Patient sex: F
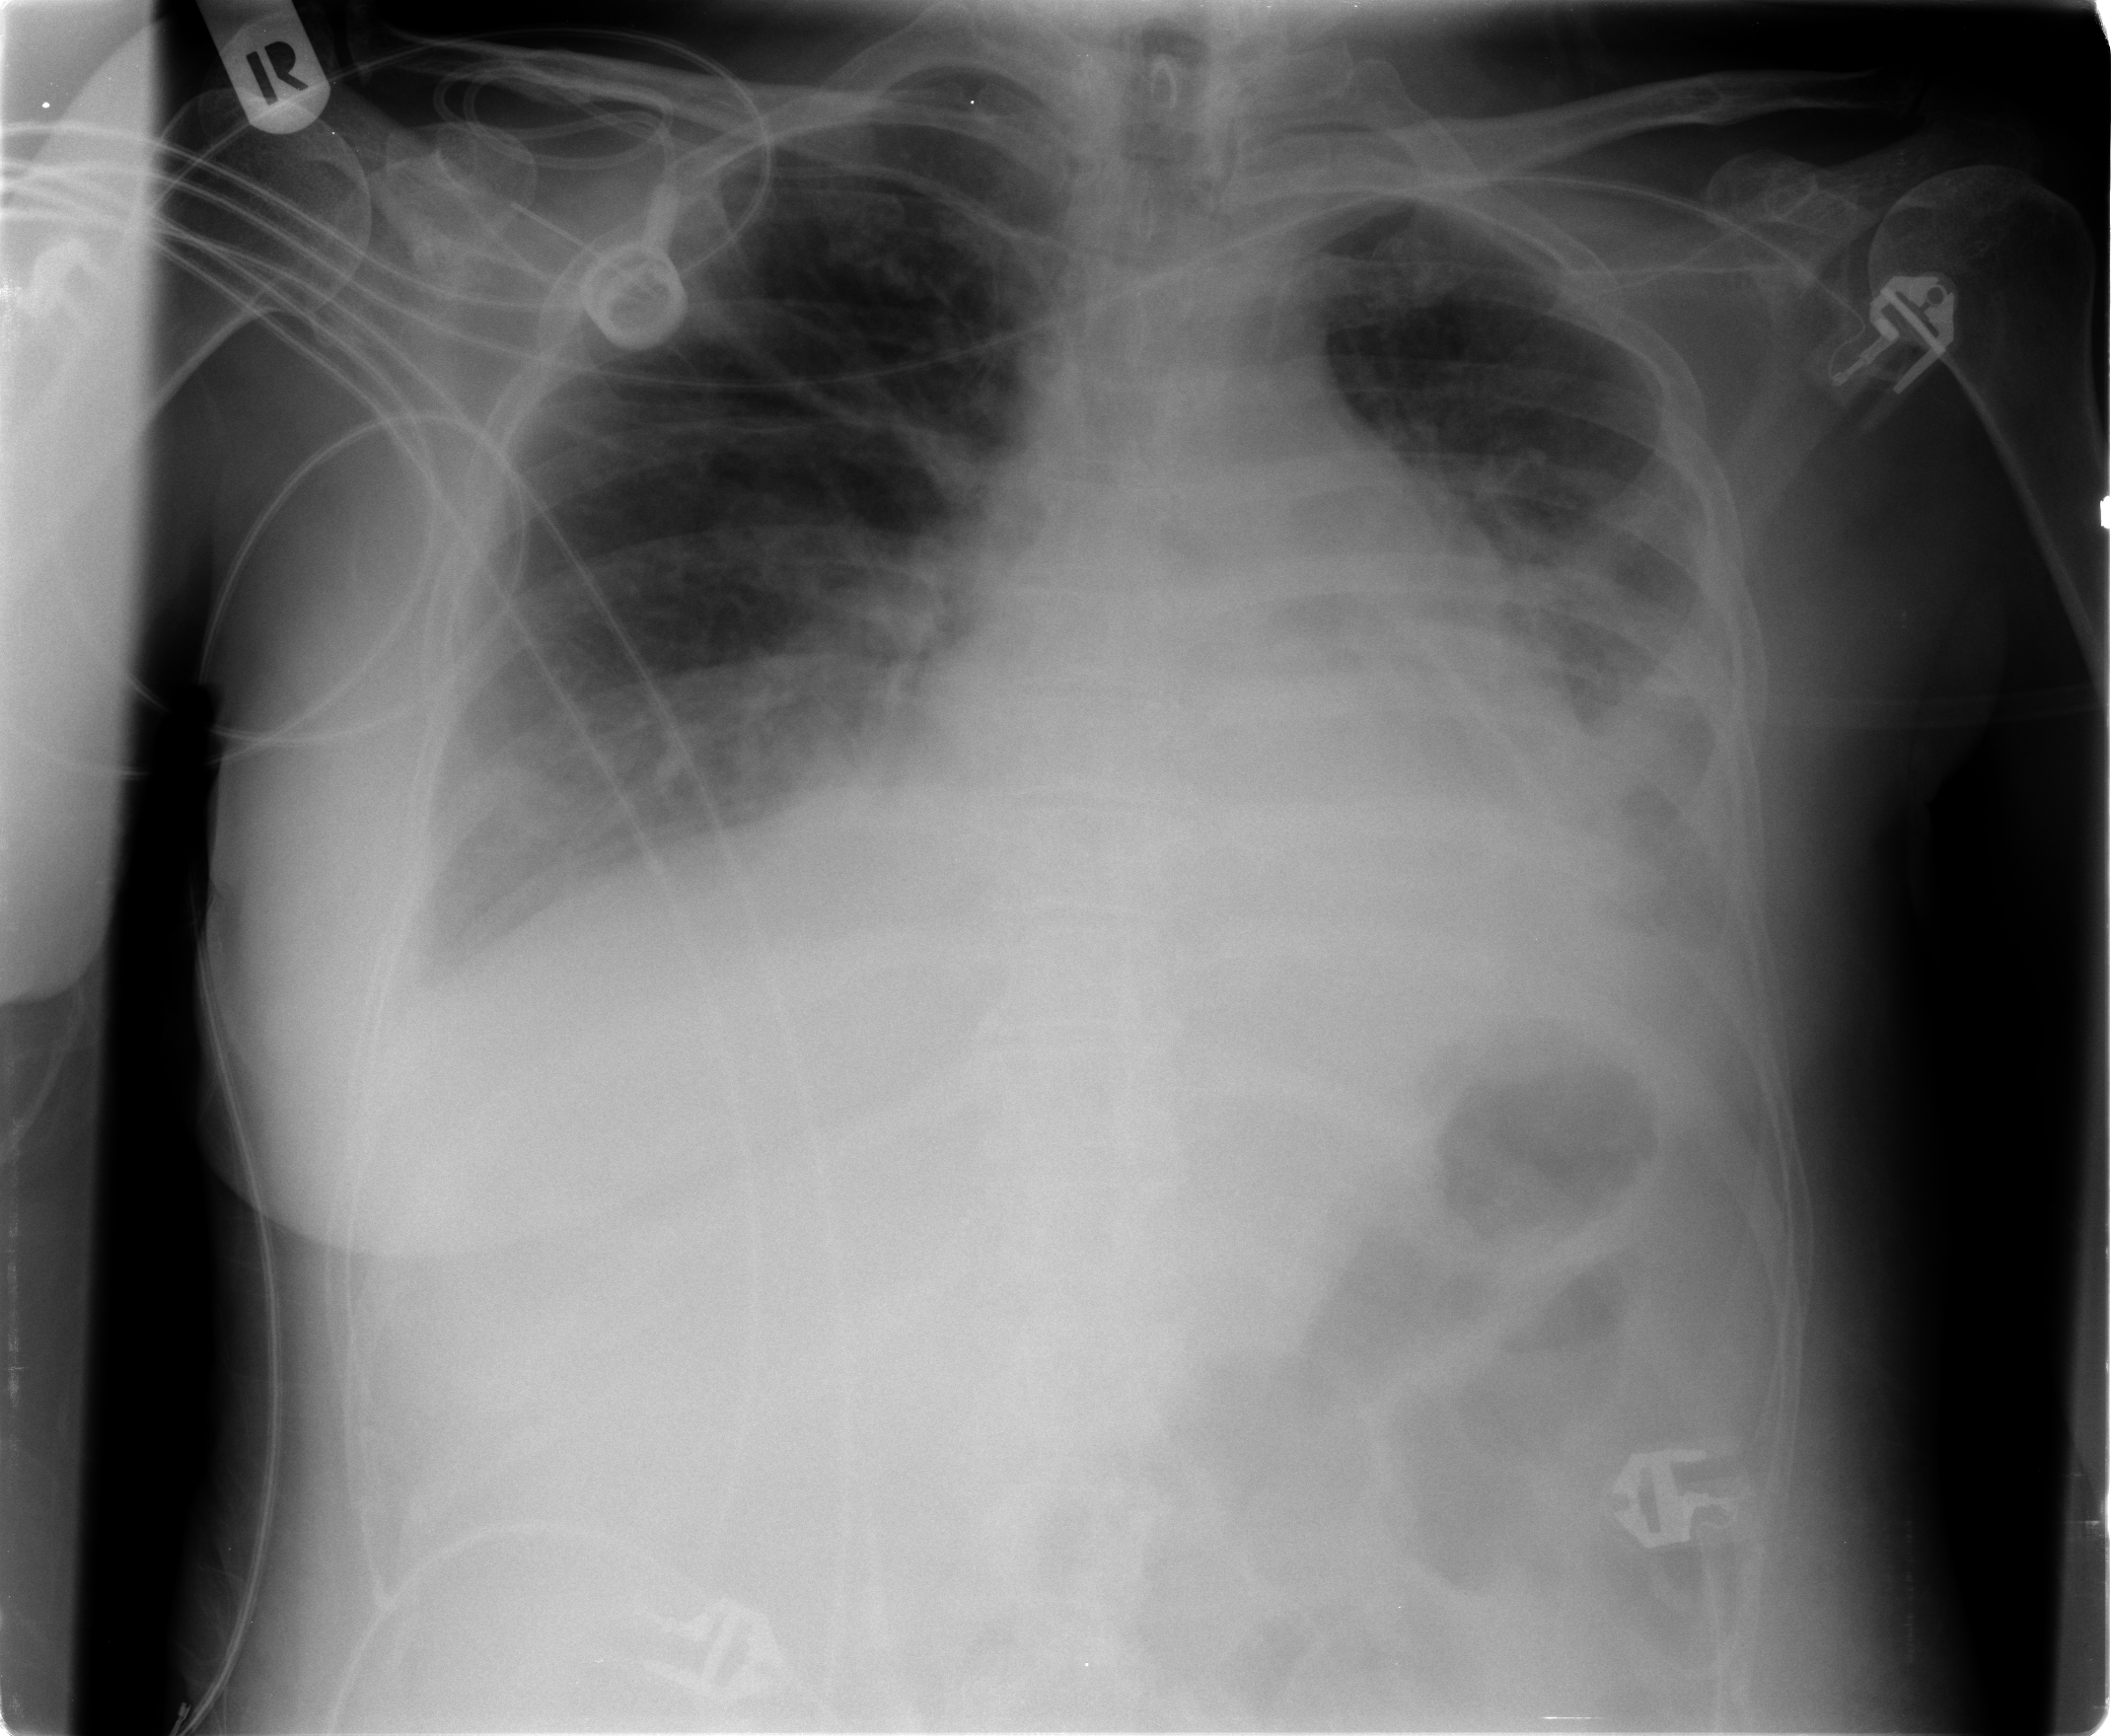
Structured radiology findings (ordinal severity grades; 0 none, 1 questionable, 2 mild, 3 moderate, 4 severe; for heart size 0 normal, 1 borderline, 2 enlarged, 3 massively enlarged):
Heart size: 2
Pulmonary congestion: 2
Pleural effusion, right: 2
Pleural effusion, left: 3
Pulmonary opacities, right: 2
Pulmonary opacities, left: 3
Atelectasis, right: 2
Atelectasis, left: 2